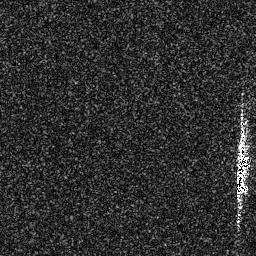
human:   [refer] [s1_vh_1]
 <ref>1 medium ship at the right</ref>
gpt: <box>[[90, 53, 98, 77, 0]]</box>